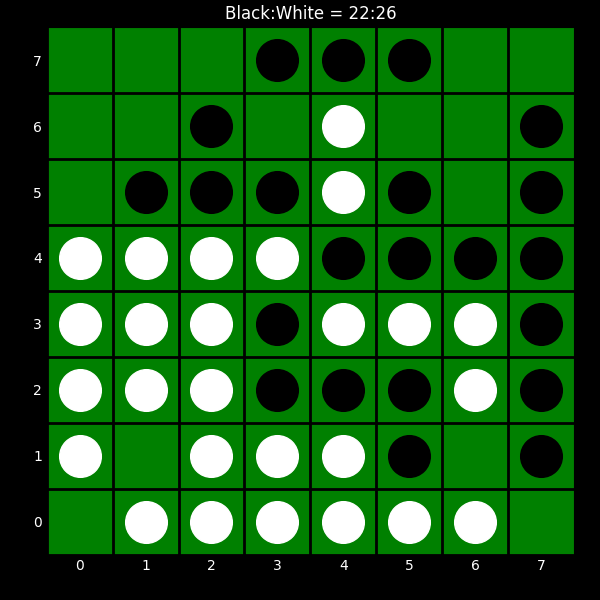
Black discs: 22
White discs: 26